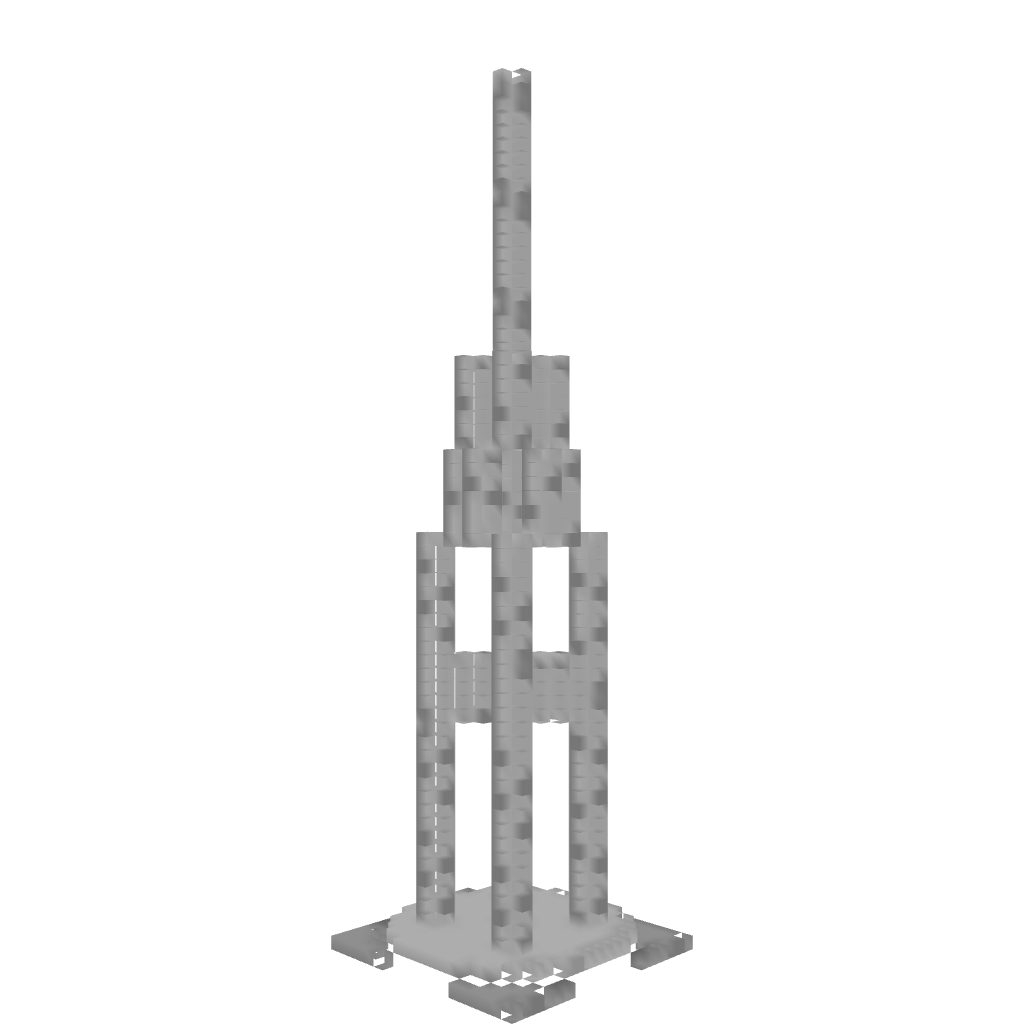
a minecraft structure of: Impossible Fountain